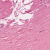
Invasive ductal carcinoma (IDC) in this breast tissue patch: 0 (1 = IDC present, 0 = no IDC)